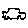
Label: car